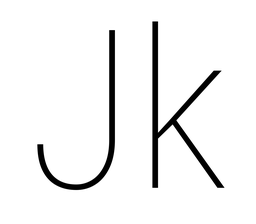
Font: Roboto_Condensed_Thin